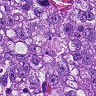
Metastatic tissue present: yes